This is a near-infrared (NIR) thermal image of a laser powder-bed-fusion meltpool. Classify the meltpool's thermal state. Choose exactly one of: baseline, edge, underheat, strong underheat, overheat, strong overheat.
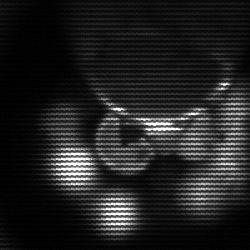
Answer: baseline